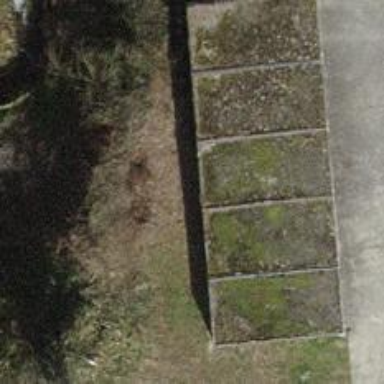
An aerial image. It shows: Group of garages.